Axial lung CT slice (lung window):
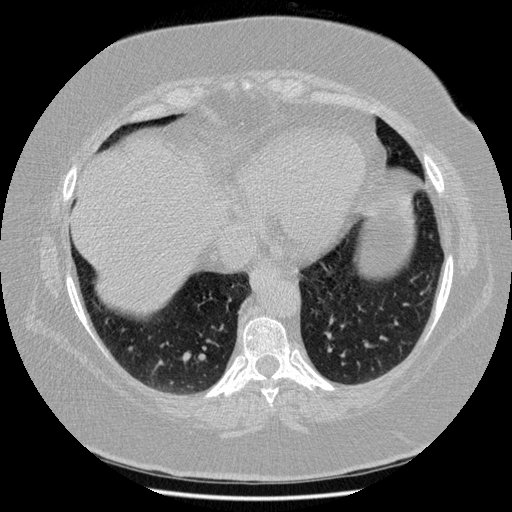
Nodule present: no